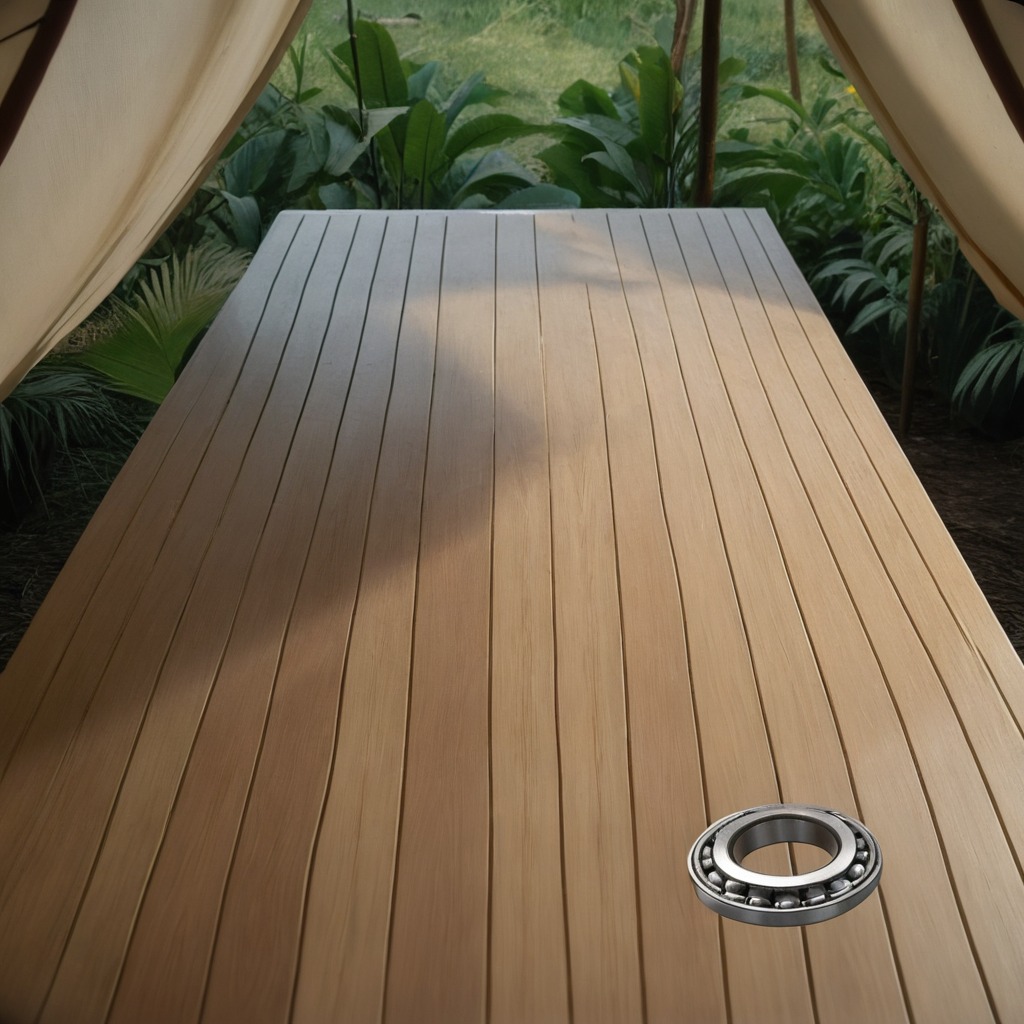
A metal ball bearing is lying on a wooden table inside a jungle field workshop tent.